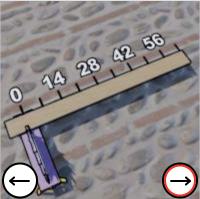
Task: length
Answer: 63
First scale value: 14.0